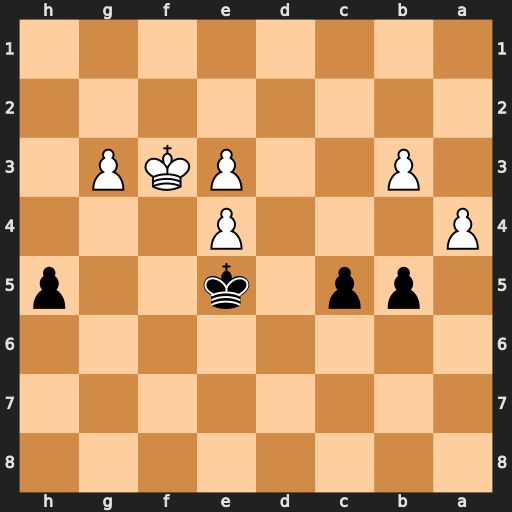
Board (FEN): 8/8/8/1pp1k2p/P3P3/1P2PKP1/8/8
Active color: b
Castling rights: -
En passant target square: -
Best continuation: c4 b4 bxa4 b5 Kd6